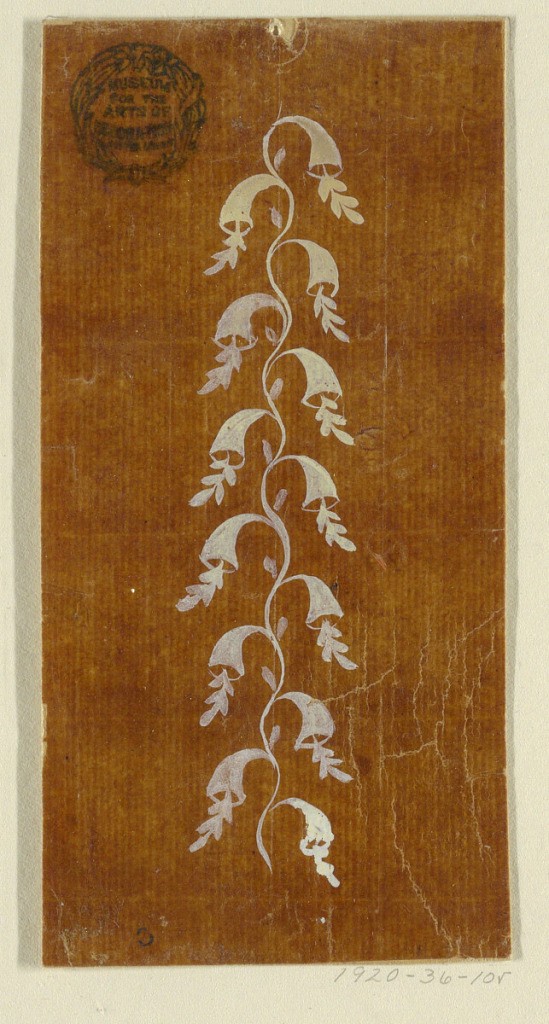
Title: Design for a Woven or Embroidered Vertical Border of the "Fabrique de St. Ruf"
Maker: Fabrique de Saint Ruf, Lyon, France
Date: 1805-1815
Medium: Brush and gouache on glazed tracing paper
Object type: Drawing
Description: Rising undulating stem from which kinds of cornucopias branch off, alternately toward right and left, and from which five lobed leaves emerge.